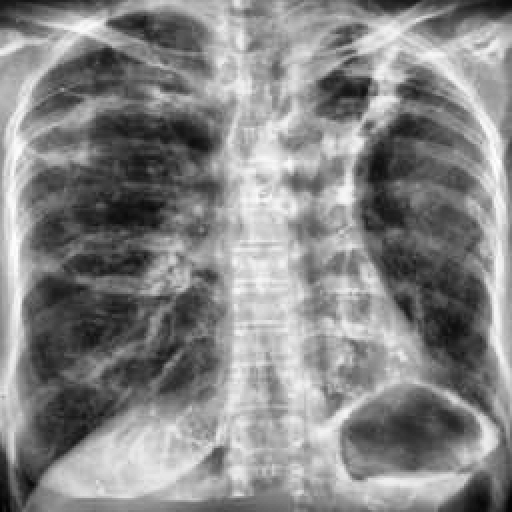
Finding: TUBERCULOSIS